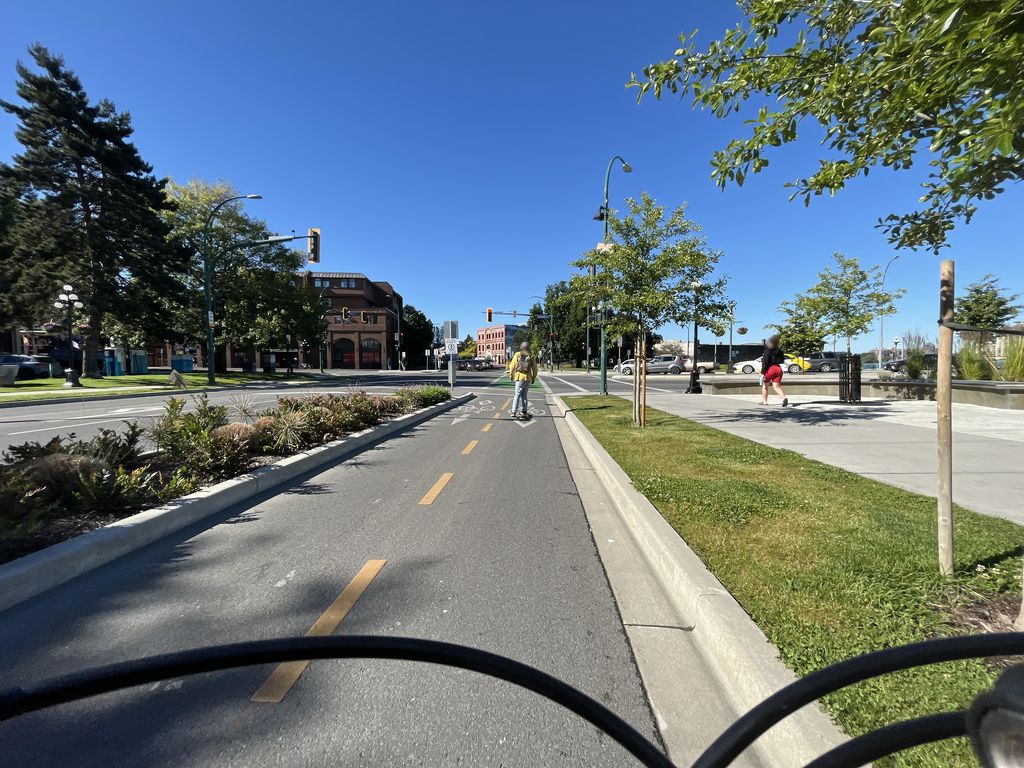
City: victoria